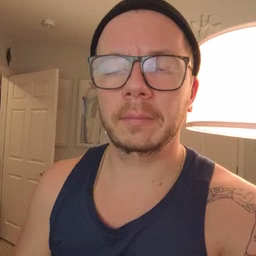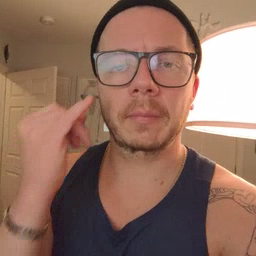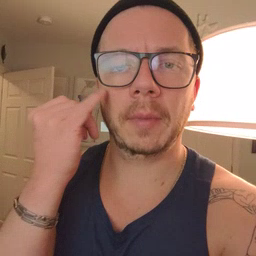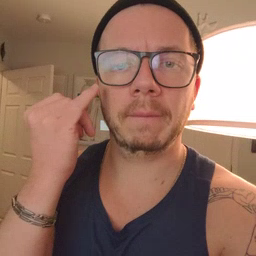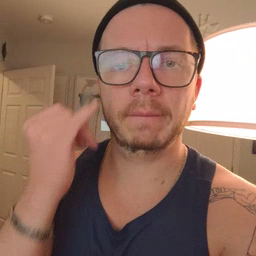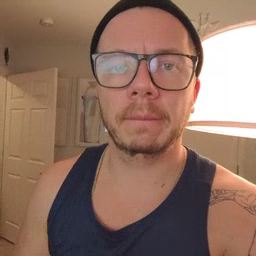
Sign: if